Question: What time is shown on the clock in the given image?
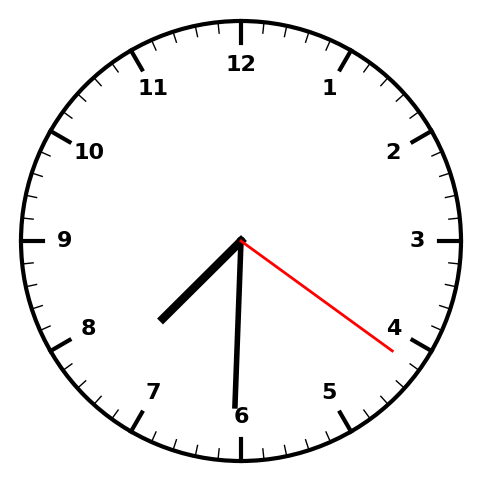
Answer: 07:30:21